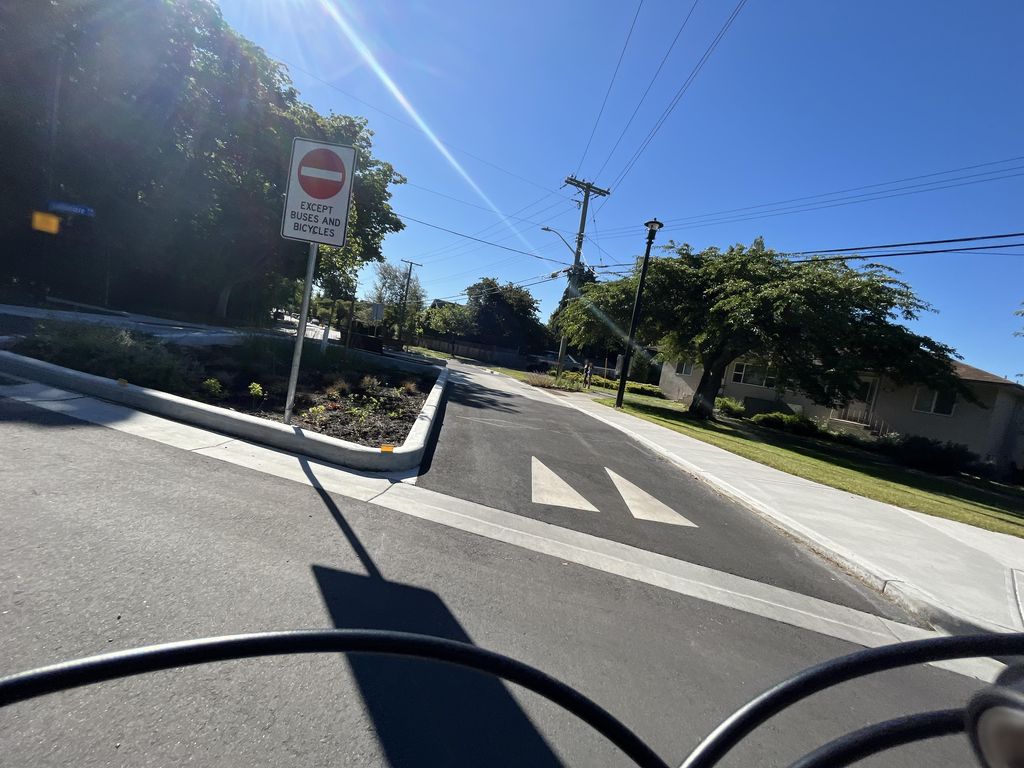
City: victoria